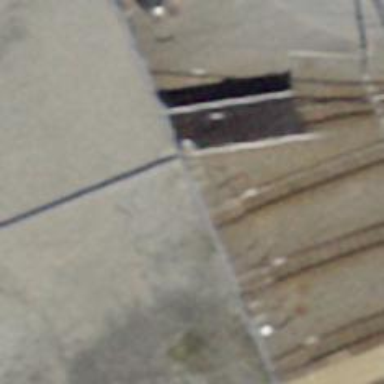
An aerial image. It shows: Narrow-gauge railway yard with electrified tracks featuring contact line.